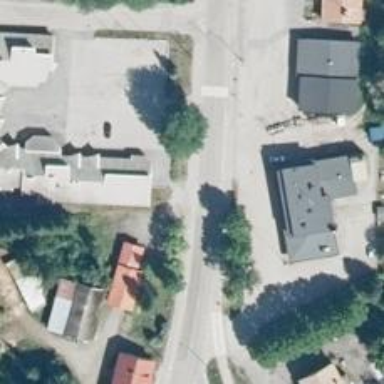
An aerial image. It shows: Asphalt footway with lane configuration.